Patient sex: M
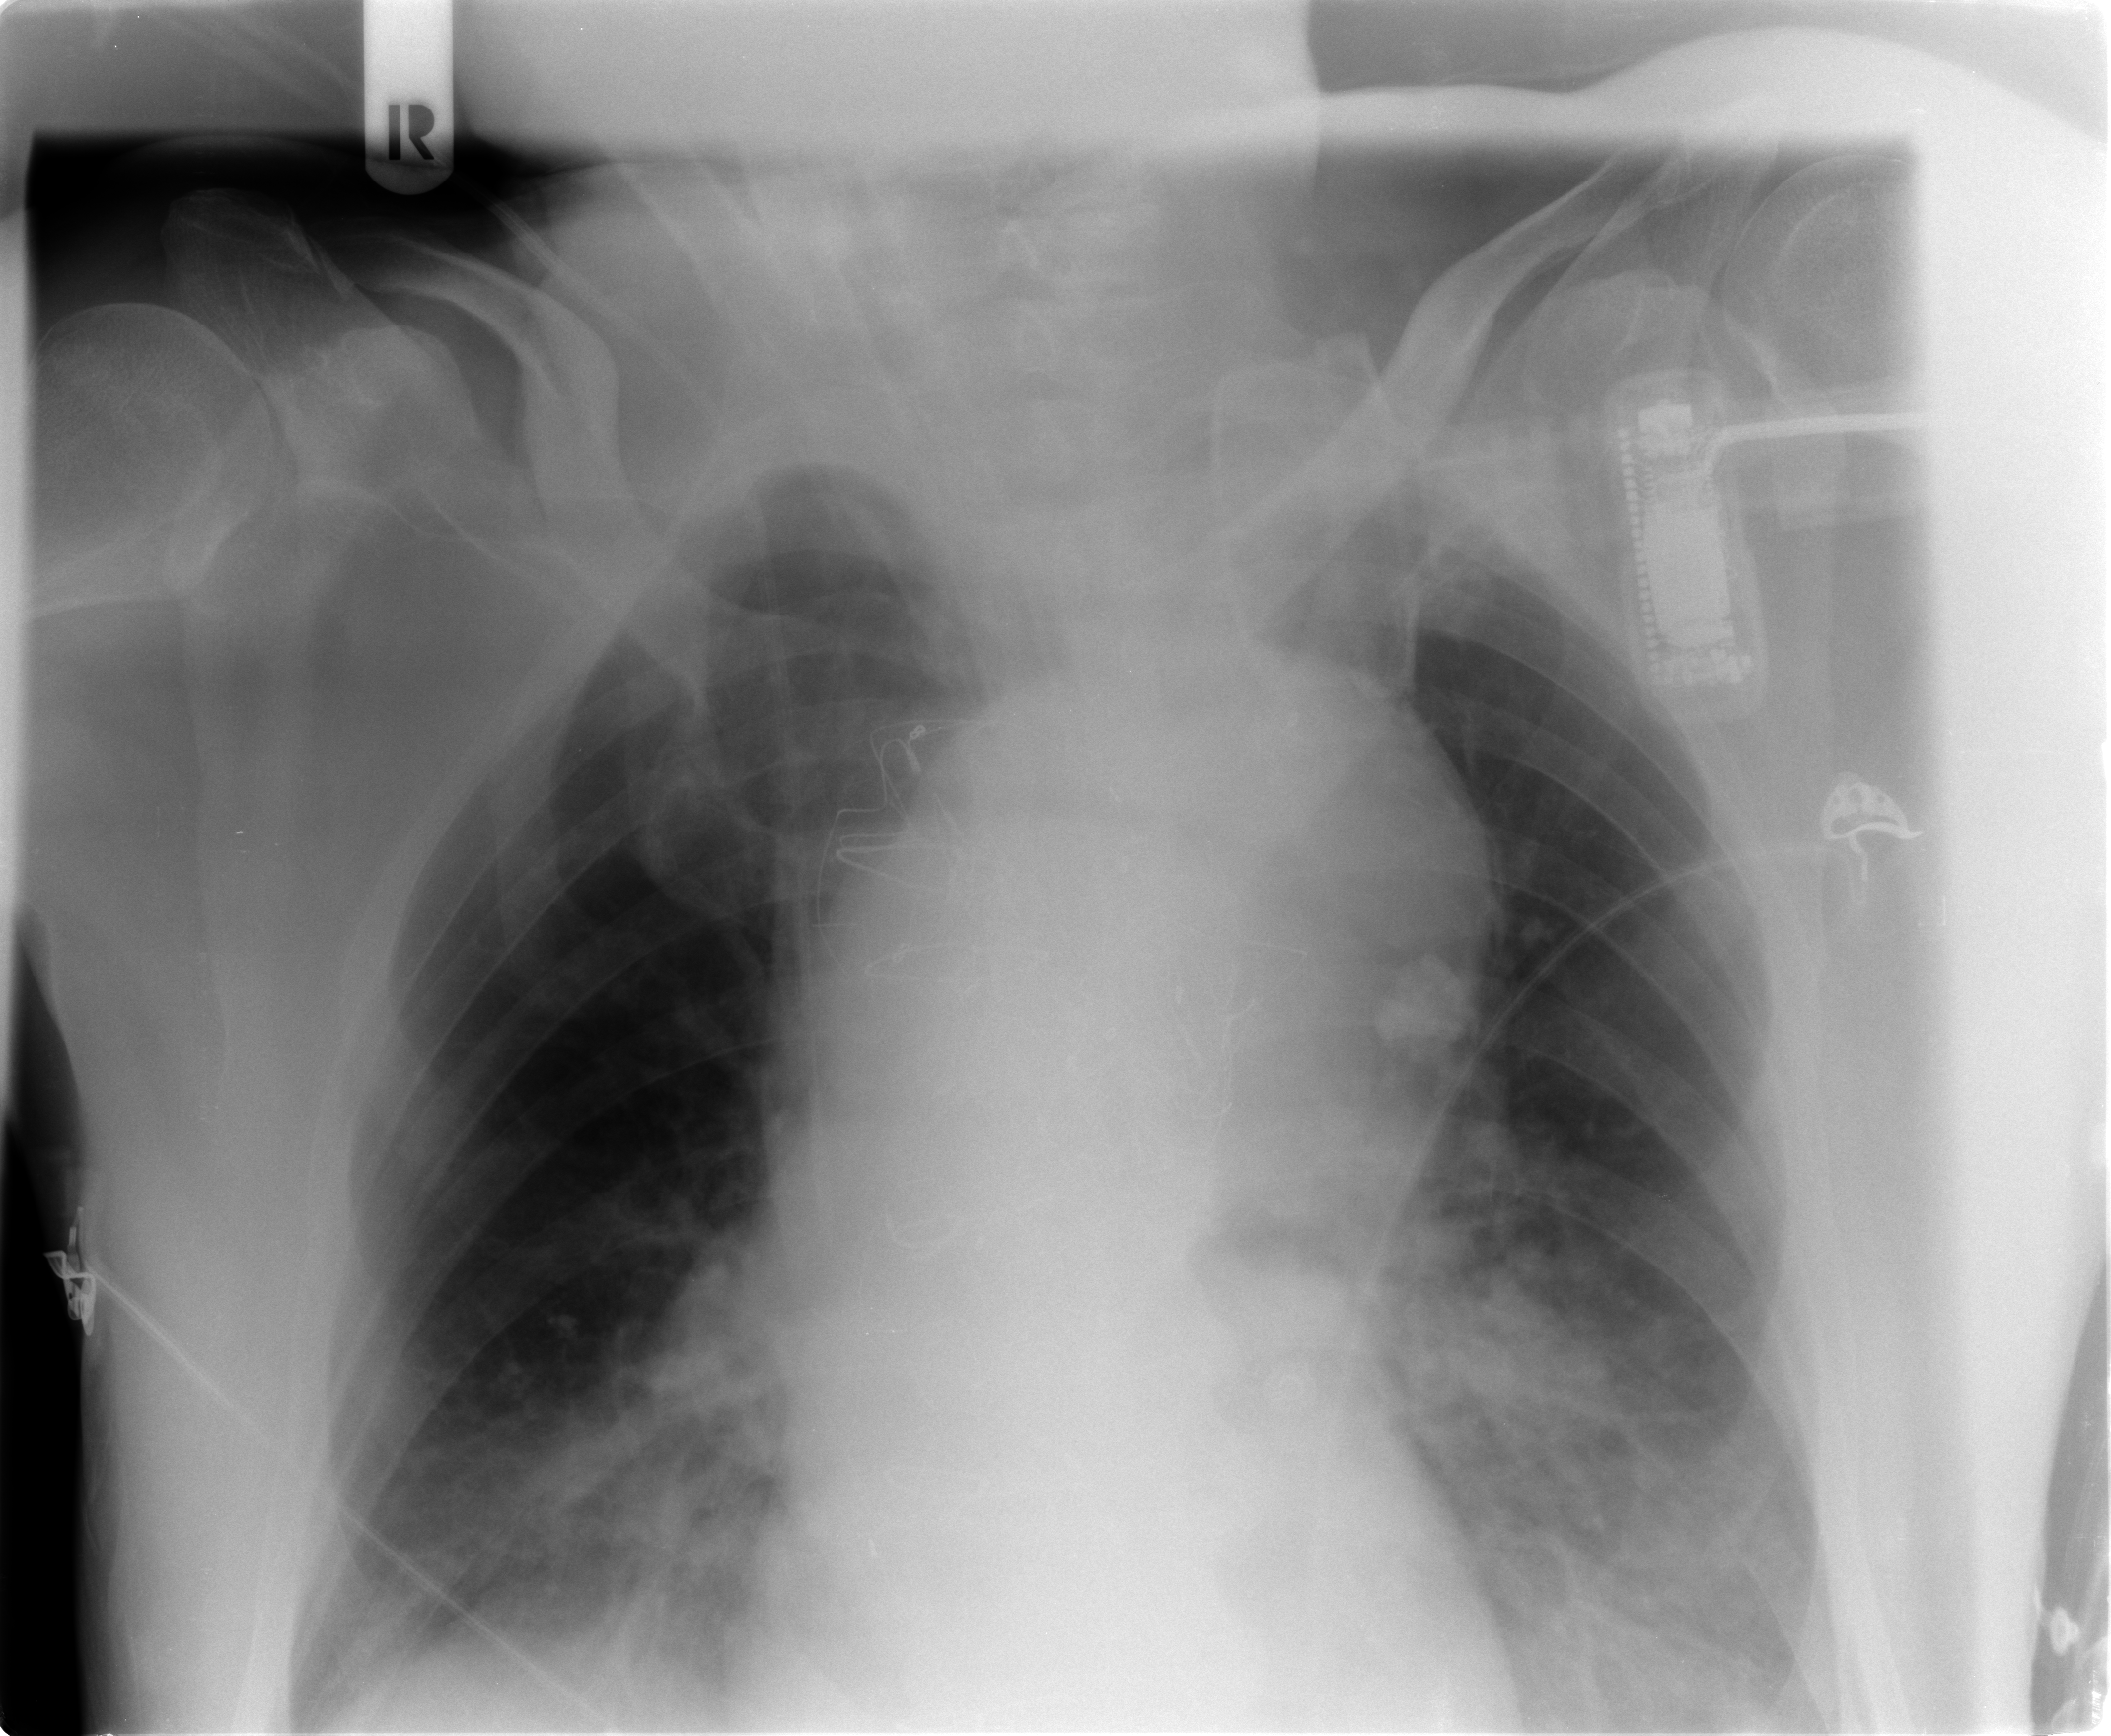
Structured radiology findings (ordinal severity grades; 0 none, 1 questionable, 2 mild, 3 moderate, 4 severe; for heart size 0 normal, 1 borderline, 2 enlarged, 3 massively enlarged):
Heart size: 0
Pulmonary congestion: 0
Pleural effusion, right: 0
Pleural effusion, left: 1
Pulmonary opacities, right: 2
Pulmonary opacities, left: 3
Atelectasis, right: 0
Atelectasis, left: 0